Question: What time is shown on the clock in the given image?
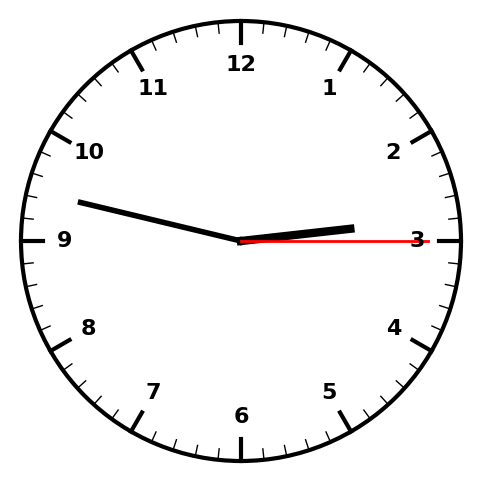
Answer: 02:47:15